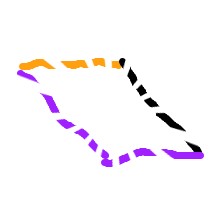
Shape: parallelogram